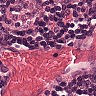
Metastatic tissue present: no